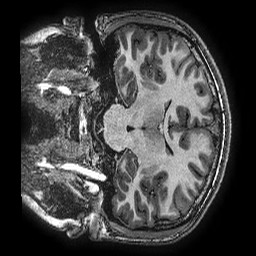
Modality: T1w
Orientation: coronal
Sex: male
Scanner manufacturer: ge
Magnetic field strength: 3 T
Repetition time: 0.00766 s
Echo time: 0.003476 s